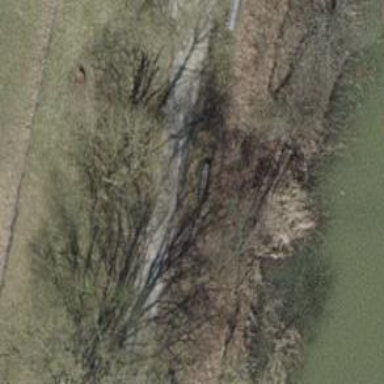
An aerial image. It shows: Bench.